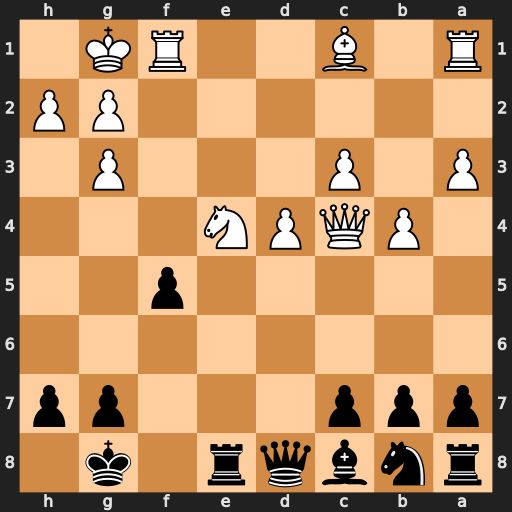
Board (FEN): rnbqr1k1/ppp3pp/8/5p2/1PQPN3/P1P3P1/6PP/R1B2RK1
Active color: b
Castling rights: -
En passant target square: -
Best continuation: Be6 d5 Bxd5 Nf6+ gxf6